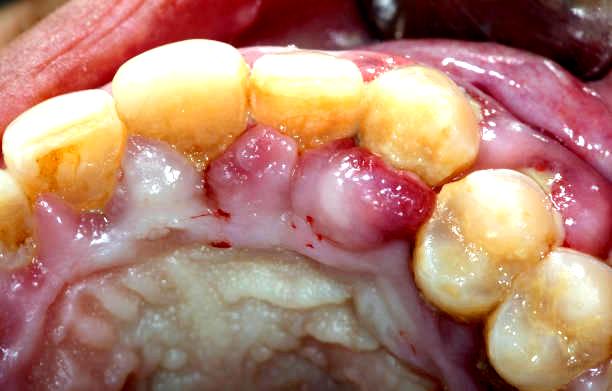
Condition: Gingivitis